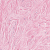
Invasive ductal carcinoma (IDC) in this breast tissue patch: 0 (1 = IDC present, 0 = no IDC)